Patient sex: M
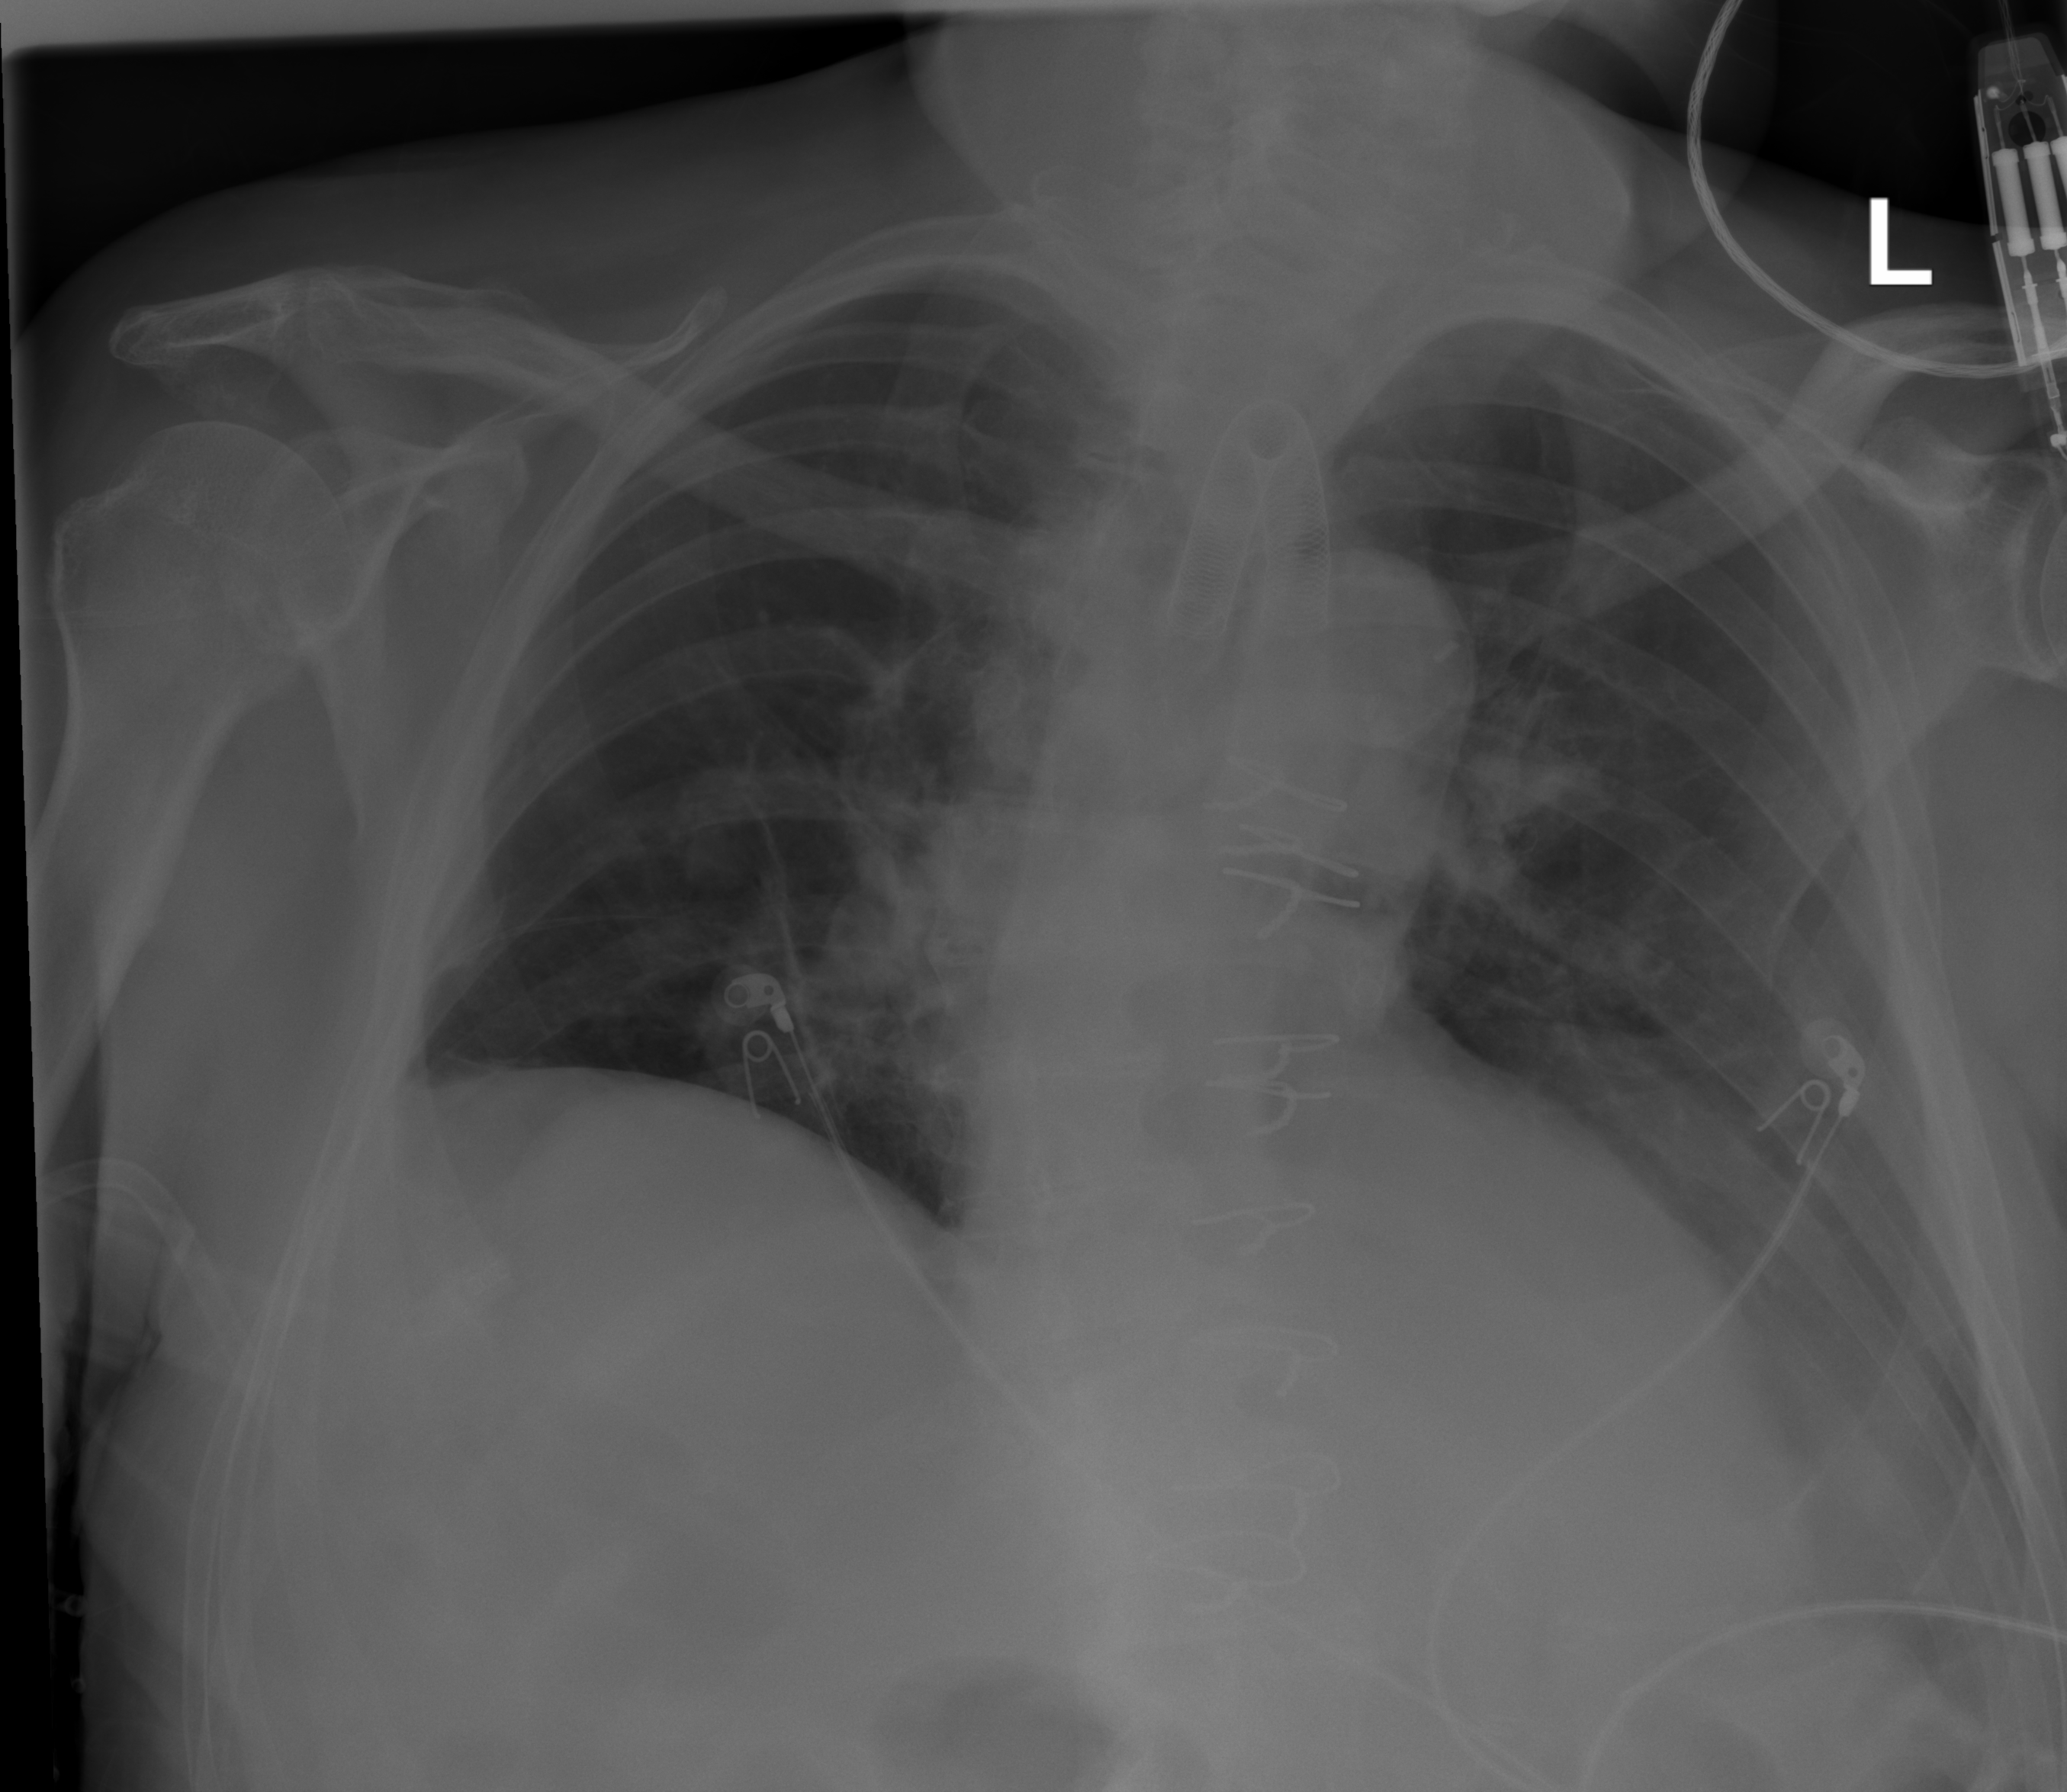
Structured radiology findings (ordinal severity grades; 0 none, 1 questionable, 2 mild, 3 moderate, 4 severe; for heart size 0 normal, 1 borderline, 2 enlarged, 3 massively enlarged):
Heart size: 0
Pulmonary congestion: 0
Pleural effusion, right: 0
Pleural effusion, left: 2
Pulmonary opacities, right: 0
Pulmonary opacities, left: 2
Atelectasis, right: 0
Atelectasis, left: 2